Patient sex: F
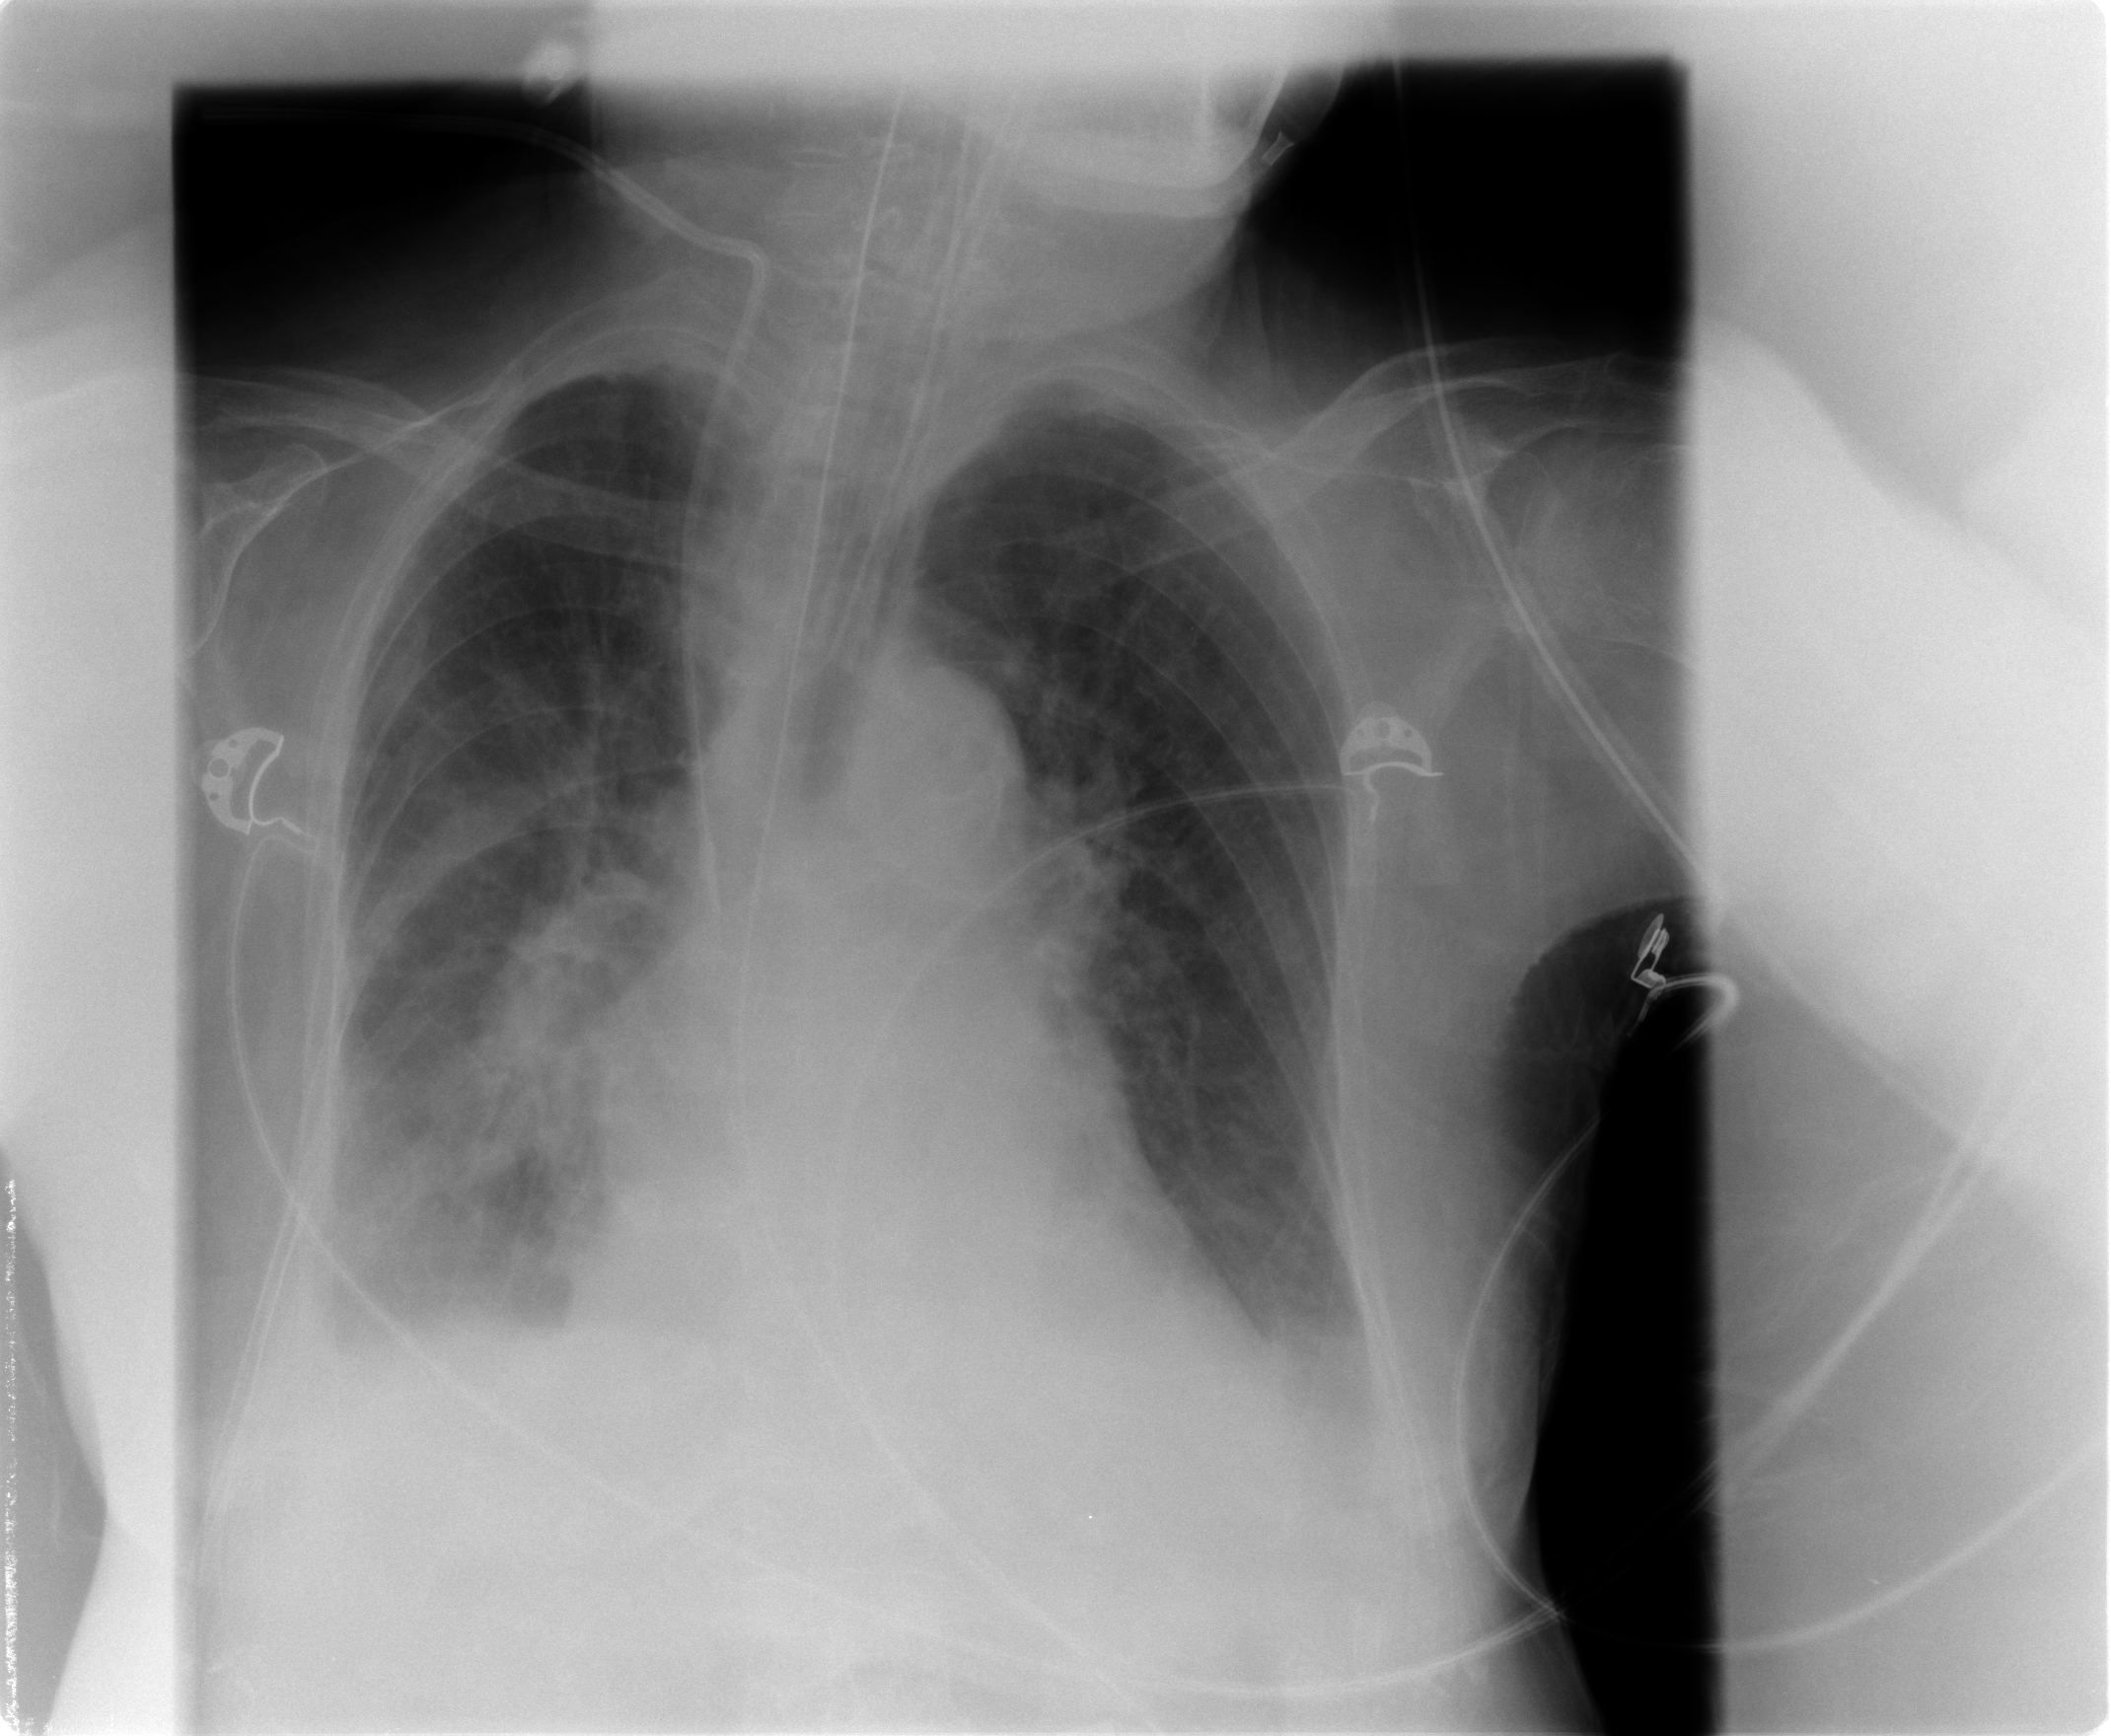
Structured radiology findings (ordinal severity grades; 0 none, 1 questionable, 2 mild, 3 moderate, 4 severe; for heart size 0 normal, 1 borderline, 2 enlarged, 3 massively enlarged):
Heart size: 1
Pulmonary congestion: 0
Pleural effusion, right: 2
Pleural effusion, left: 1
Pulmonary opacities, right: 1
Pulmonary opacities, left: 0
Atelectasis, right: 2
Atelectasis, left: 1